Interaction volume radius: 5 \u00c5
Interaction volume height: 10 \u00c5
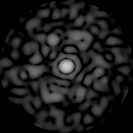
Disorder parameter: 0.8344